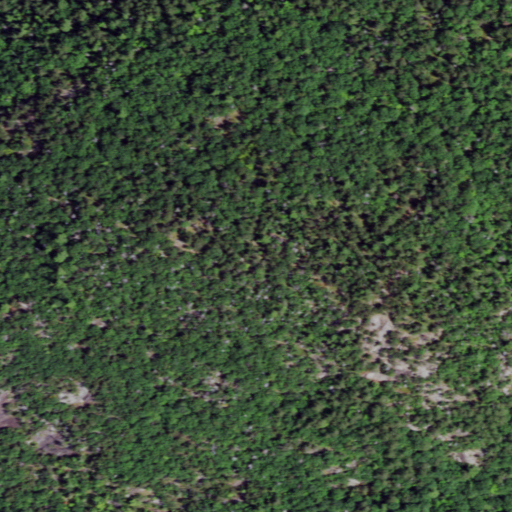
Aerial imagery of mountain in New York named Hogback Mountain containing mixed forest, deciduous forest, evergreen forest, shrub, and grassland